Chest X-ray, AP view. Patient: 31 years old, sex M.
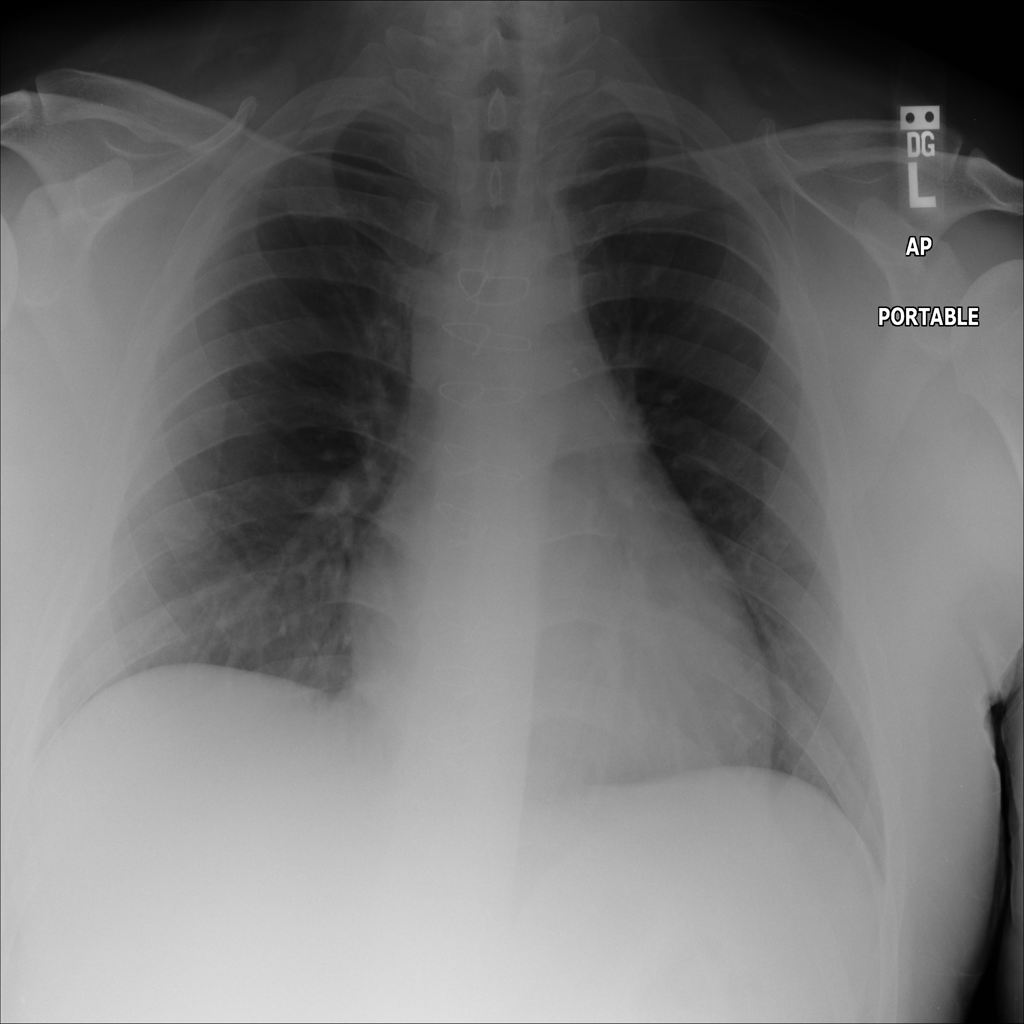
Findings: No Finding